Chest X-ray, PA view. Patient: 54 years old, sex F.
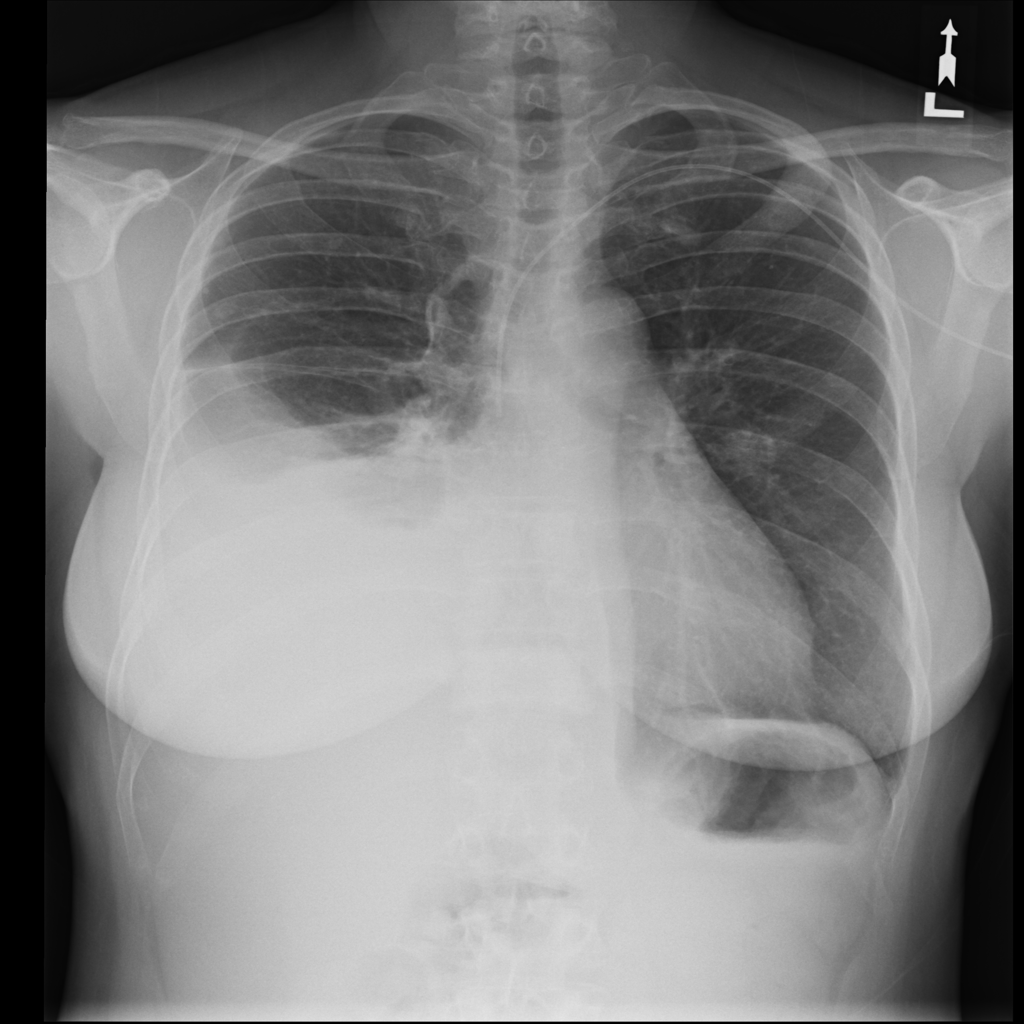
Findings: Effusion